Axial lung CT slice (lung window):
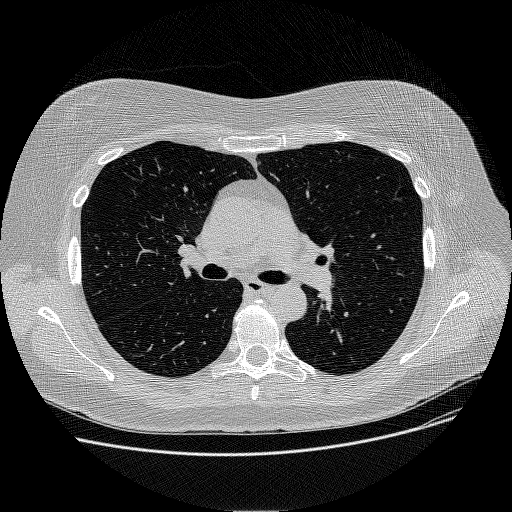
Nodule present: no